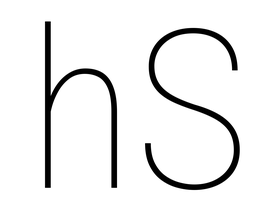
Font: Roboto_Condensed_Thin